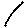
Label: line